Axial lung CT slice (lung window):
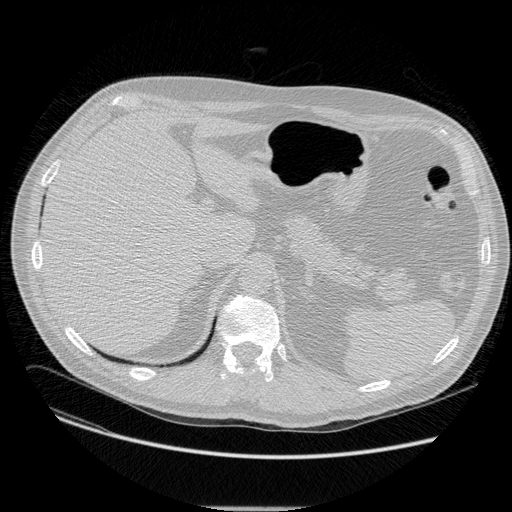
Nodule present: no